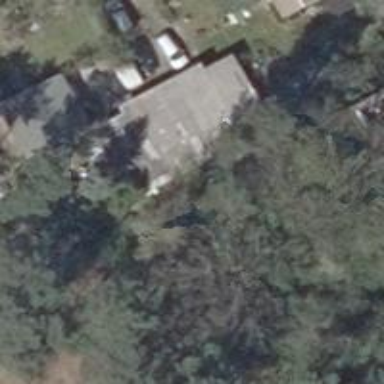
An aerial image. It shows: Group of garages.